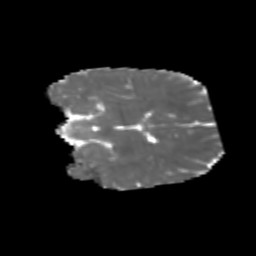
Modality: MD
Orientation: coronal
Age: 6
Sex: female
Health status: healthy